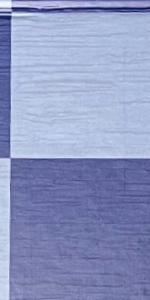
Label: Empty